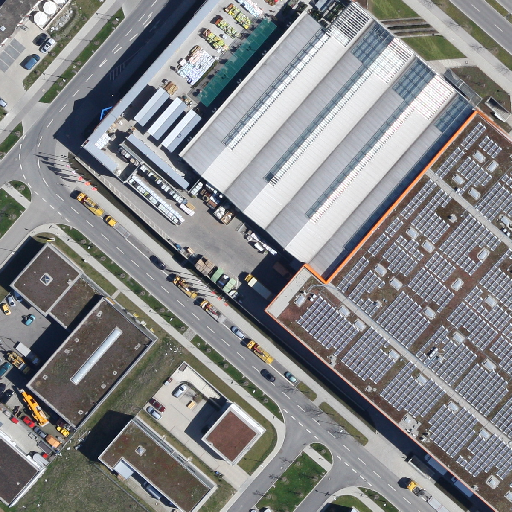
Referring expression: truck in the parking area